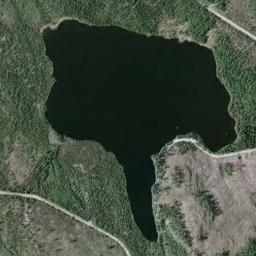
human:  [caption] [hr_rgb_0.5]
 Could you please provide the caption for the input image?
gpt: Beside the lake is green land .

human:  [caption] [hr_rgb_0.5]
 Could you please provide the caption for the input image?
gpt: There are several roads around the lake .

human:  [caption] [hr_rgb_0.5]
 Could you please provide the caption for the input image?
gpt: An irregularly shaped blue lake on the ground with green vegetation .

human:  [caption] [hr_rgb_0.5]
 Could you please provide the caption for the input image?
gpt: The lake lies in the dense forest and the water is dark blue .

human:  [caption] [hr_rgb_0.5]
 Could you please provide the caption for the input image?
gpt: There are many green trees around the lake .